This time-frequency spectrogram was computed from a bearing vibration snapshot; brighter regions carry more energy. Determine the bearing's health state. Answer with exactly one of: normal, inner_race, outer_race, ball.
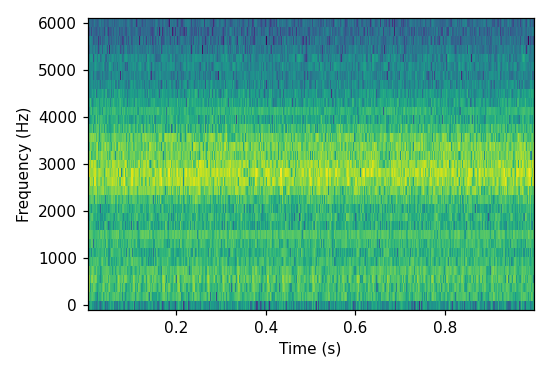
Answer: outer_race